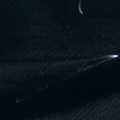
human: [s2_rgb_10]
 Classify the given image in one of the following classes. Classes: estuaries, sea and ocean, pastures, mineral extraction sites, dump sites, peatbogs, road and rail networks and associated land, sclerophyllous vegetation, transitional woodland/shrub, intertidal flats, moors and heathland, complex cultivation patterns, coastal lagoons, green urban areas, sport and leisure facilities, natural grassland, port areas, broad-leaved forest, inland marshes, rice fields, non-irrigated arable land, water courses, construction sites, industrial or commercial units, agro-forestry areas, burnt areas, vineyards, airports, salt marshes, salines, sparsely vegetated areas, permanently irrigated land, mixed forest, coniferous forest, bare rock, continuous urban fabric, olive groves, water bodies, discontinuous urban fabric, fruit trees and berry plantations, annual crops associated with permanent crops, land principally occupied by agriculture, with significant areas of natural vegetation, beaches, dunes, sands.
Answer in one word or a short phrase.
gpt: sea and ocean